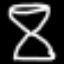
Label: hourglass